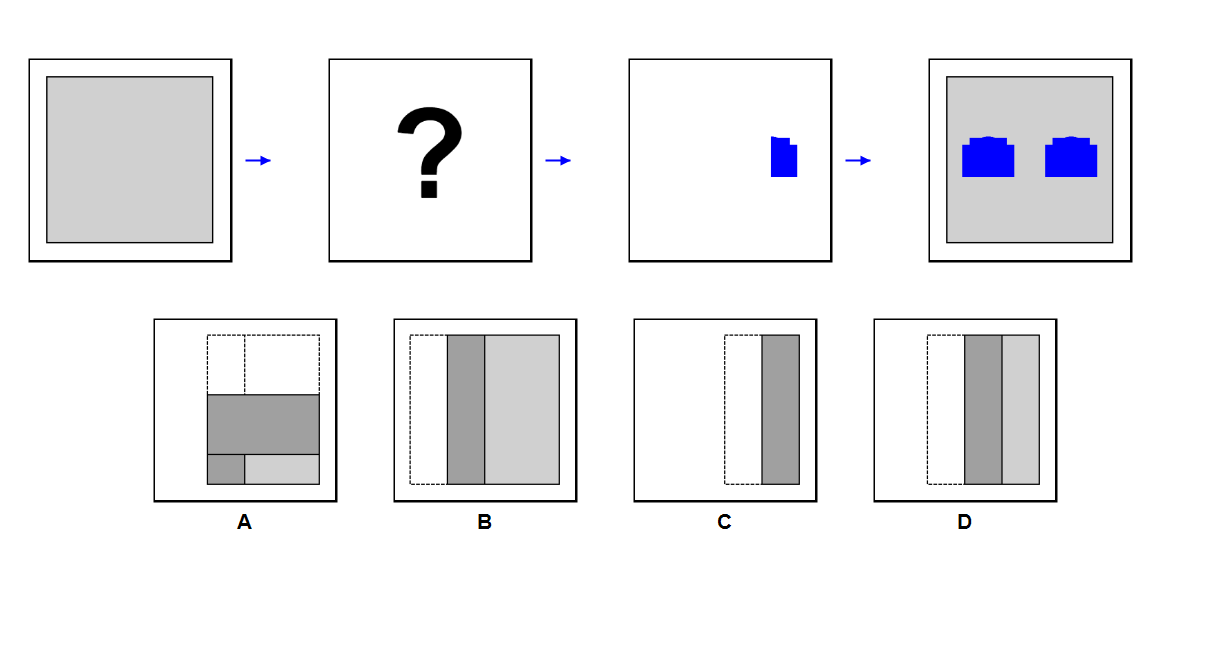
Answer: A